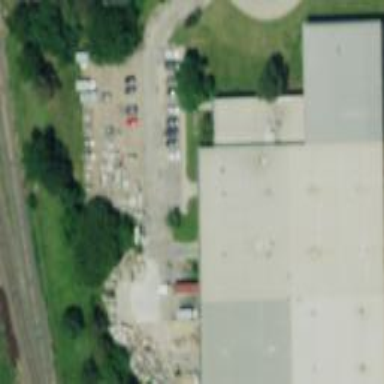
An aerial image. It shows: Warehouse.